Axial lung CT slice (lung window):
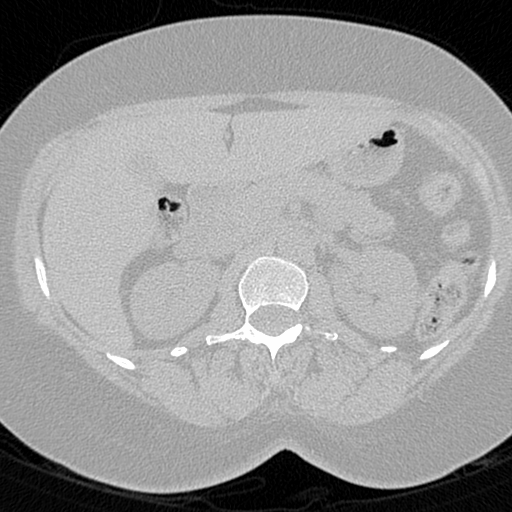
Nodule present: no